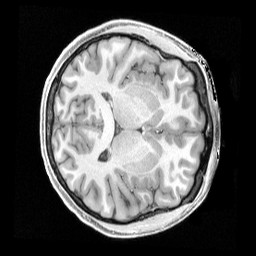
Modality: T1w
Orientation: axial
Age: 23
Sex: female
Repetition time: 2.4 s
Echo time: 0.00222 s